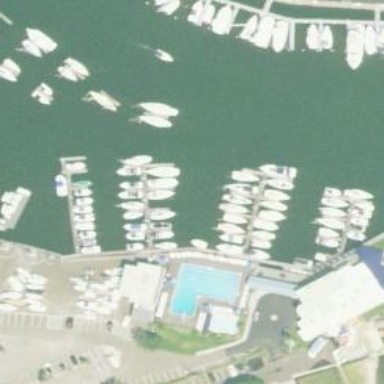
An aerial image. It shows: Marina area for leisure land.